Question: I have implemented a 'CLLocationManager' to show user location. Once a user clicks a button, the map zooms in the user location. However, once the user would like to zoom out back, it does not allow user to zoom out. Actually, it zooms out a little bit, but again it zooms in!!

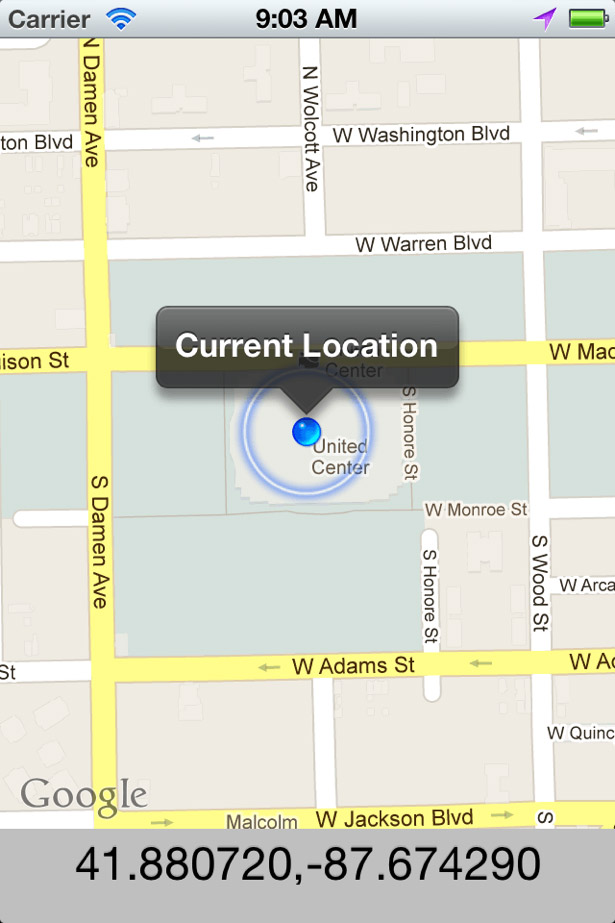
Answer: You do not need to use CLLocationManager to get the user location when you have a map view. You can use the map view's userLocation property, and you can also listen to the delegate callback that will give you updates about the user location.
Since you are not presenting any code, I would say that either on the MKMapView delegate method or the CLLocationManager delegate method, you are zooming in and/or focusing on the newest location. Since this is a delegate method being updated as soon as there is a new location, you might be zooming in every time. If you only want to zoom in once, you might want to try dispatching a dispatch_once block to make sure that you are only zooming in the first time there is a coordinate update. You can also modify the CLLocationManager so it only updates the location when there has been a significant distance change by using the distance filter property. It all depends on what you are trying to accomplish.